Question: I have an app where users upload contents. I want to allow the user to tag these contents just like the tagging system works here on stack over flow.
Is there a library to help with it. so that after typing a word and pressing space or comma, it will make that word into a little button with the word and a smaller little button to remove the tag just like in stackoverflow?

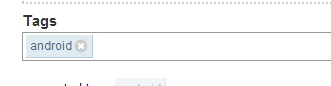
Answer: <URL> offer the "chips UI", though you would have to handle deletions more yourself.